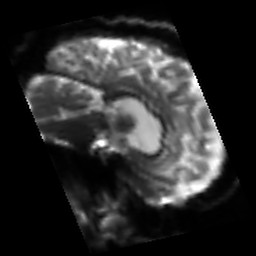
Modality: sbref
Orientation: sagittal
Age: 56
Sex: male
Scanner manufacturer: siemens
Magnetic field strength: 3 T
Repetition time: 3.2 s
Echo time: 0.081 s